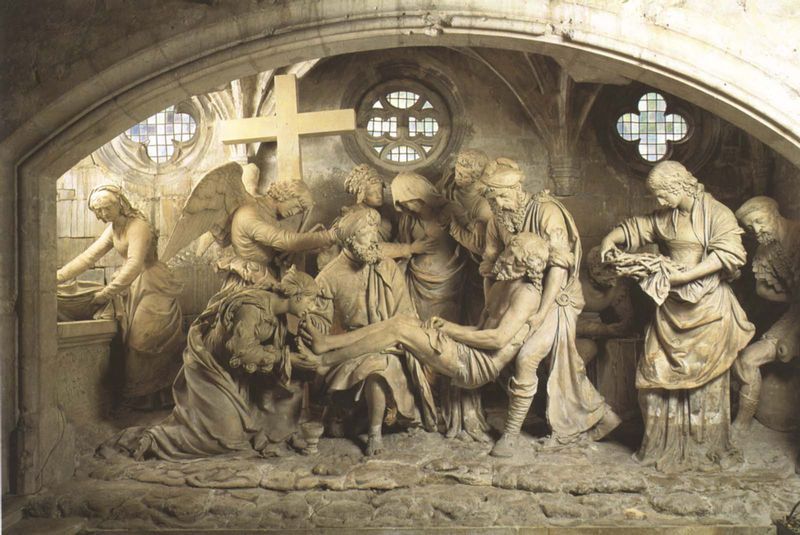
Titel: Grablegung Christi
Künstler: Ligier Richier
Standort: Saint-Etienne, St. Mihiel (EU - F)
Schlagwörter: flügel, fuß, mann, wasser, fenster, frau, kleid, licht, falten, stein, tod, trauer, kirche, figur, gewand, gotik, szenerie, engel, skulptur, kreuz, salbung, gotisch, christus, grab, jesus, leichnam, andacht, grotte, kapelle, sauber, jünger, maria, beweinung, dornenkrone, grablegung, christi, kleeblatt, waschung, skulpur, grablege, kreuzabhnahme